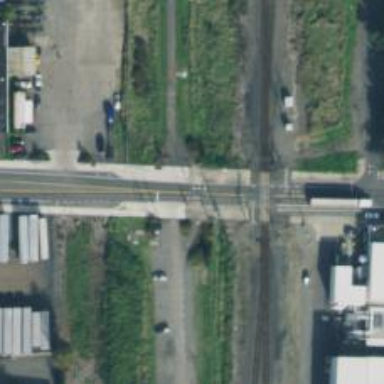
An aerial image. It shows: Asphalt cycleway crossing abandoned railway.